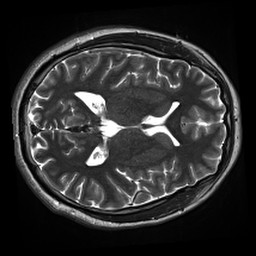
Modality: inplaneT2
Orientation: axial
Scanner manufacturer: siemens
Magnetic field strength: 3 T
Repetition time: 11 s
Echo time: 0.059 s